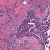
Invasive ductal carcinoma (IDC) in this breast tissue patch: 0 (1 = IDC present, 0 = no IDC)